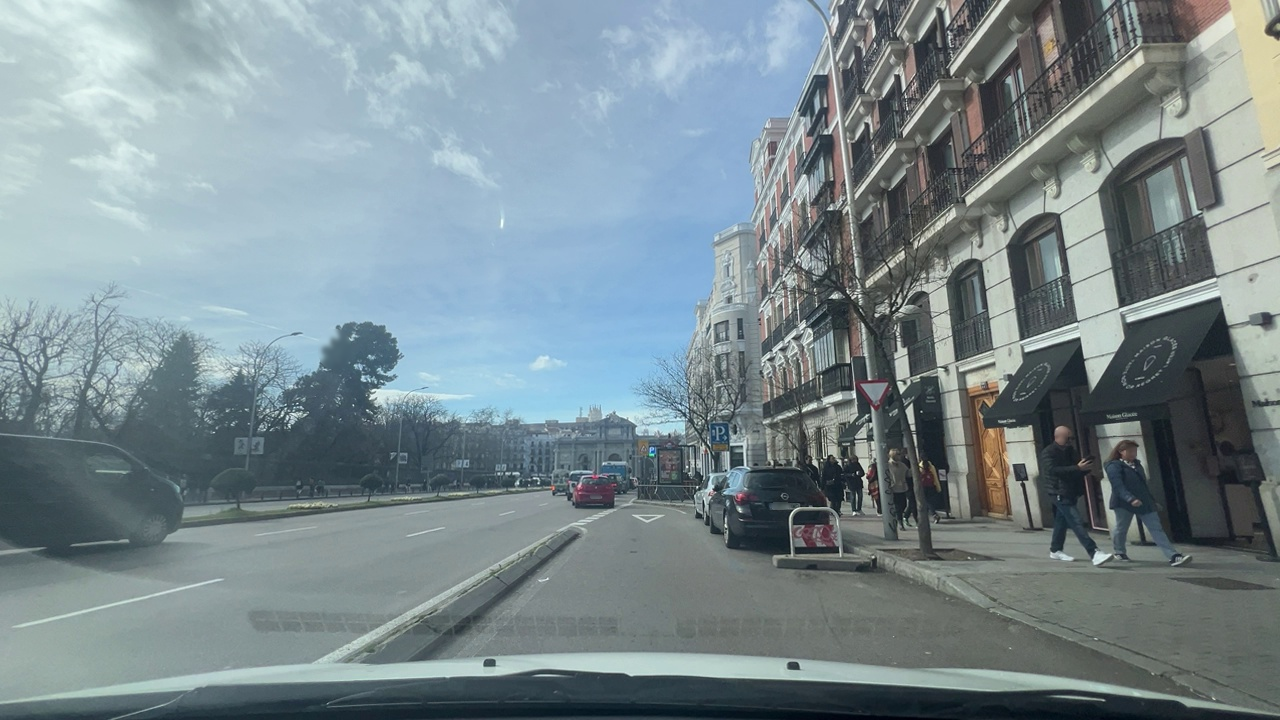
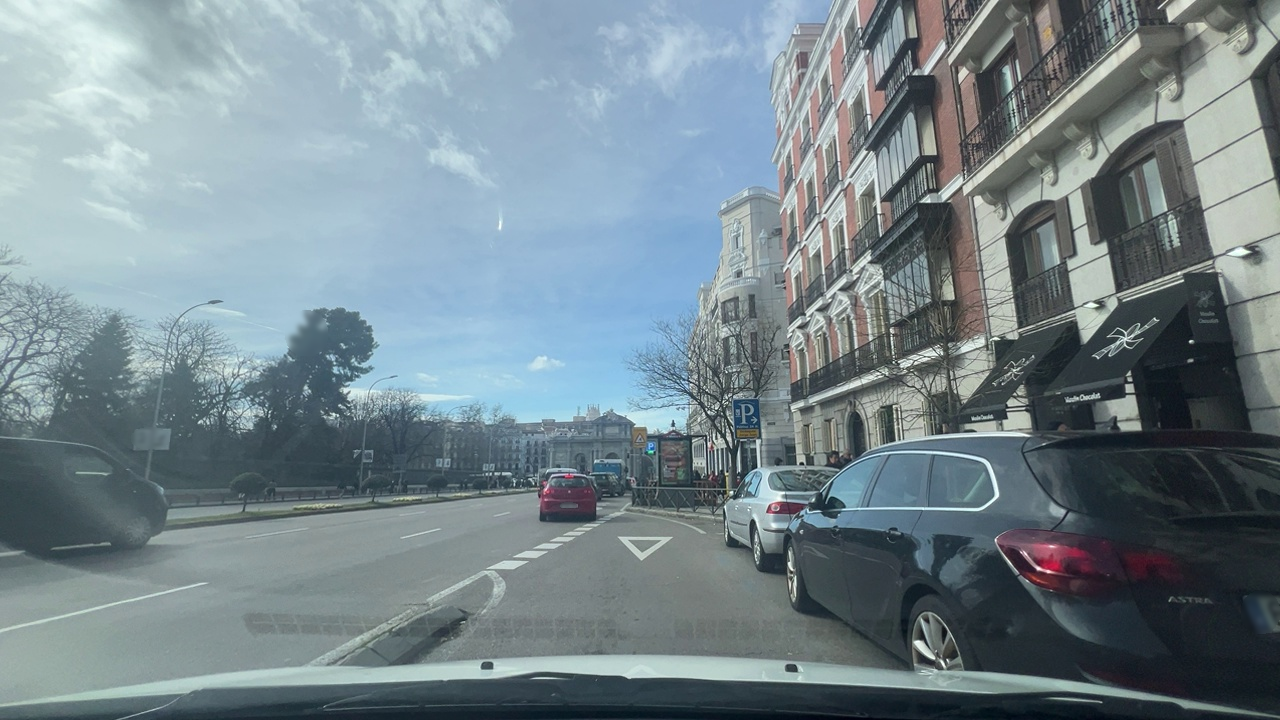
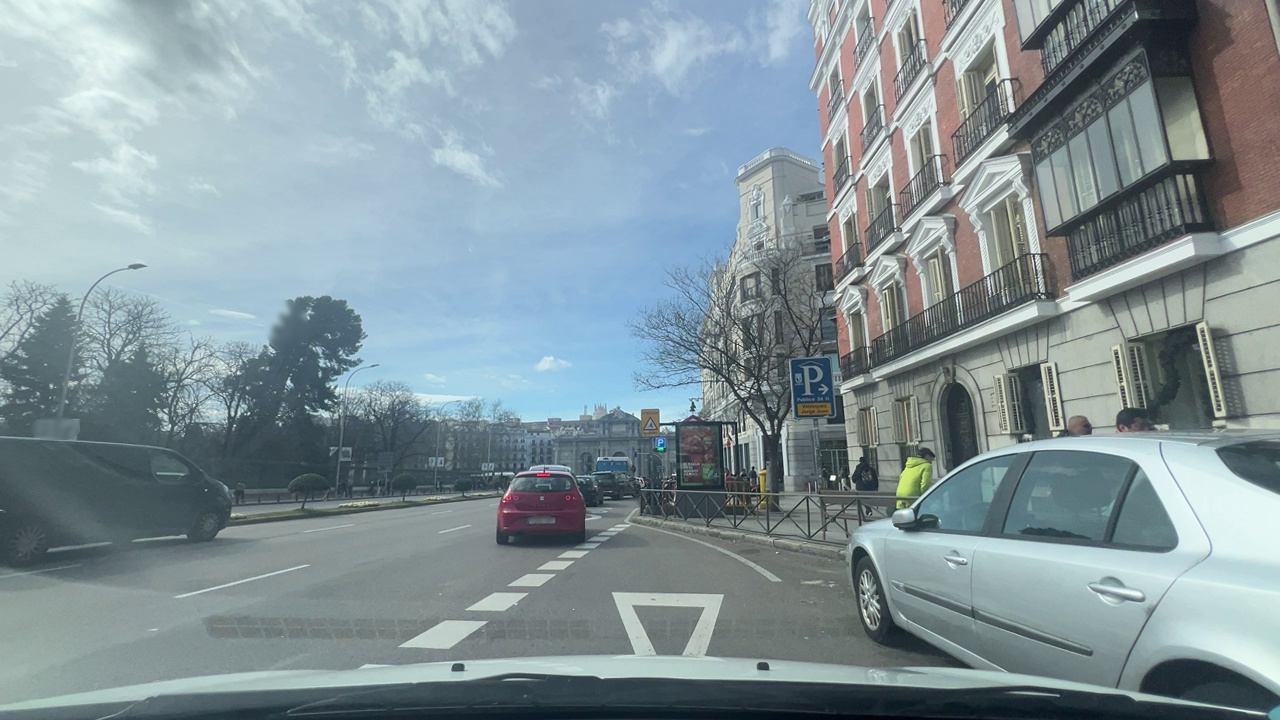
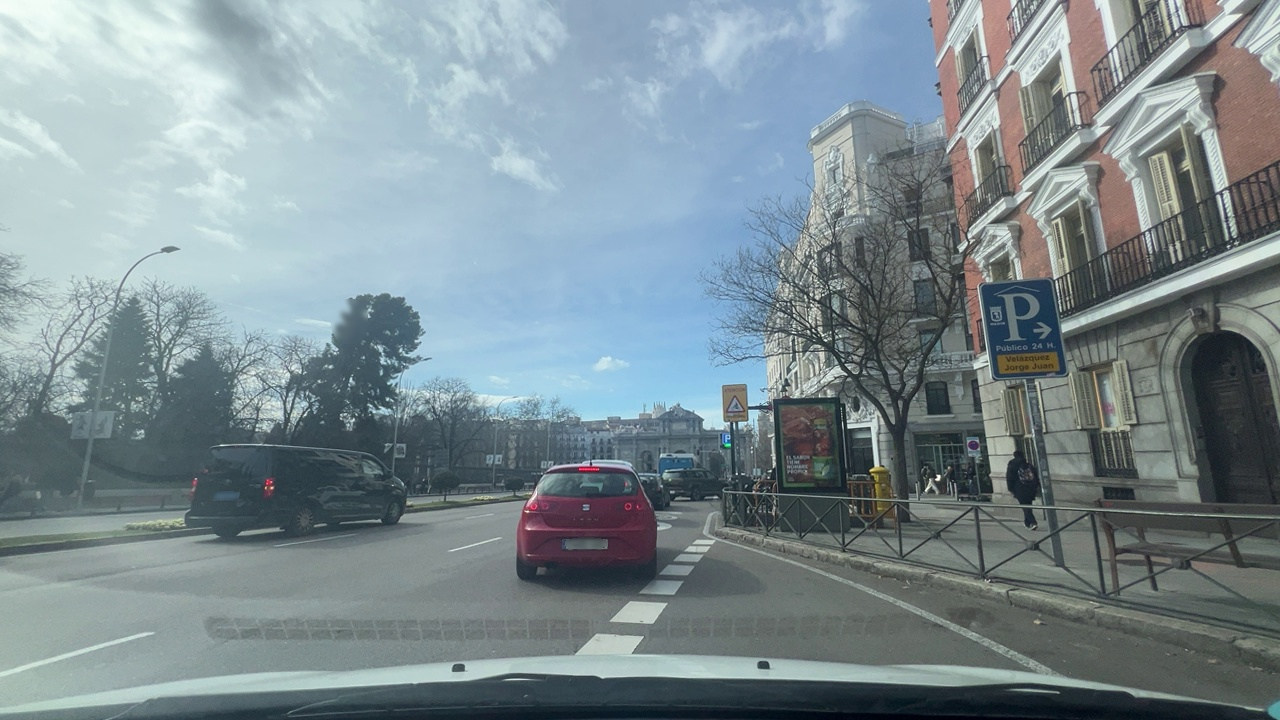
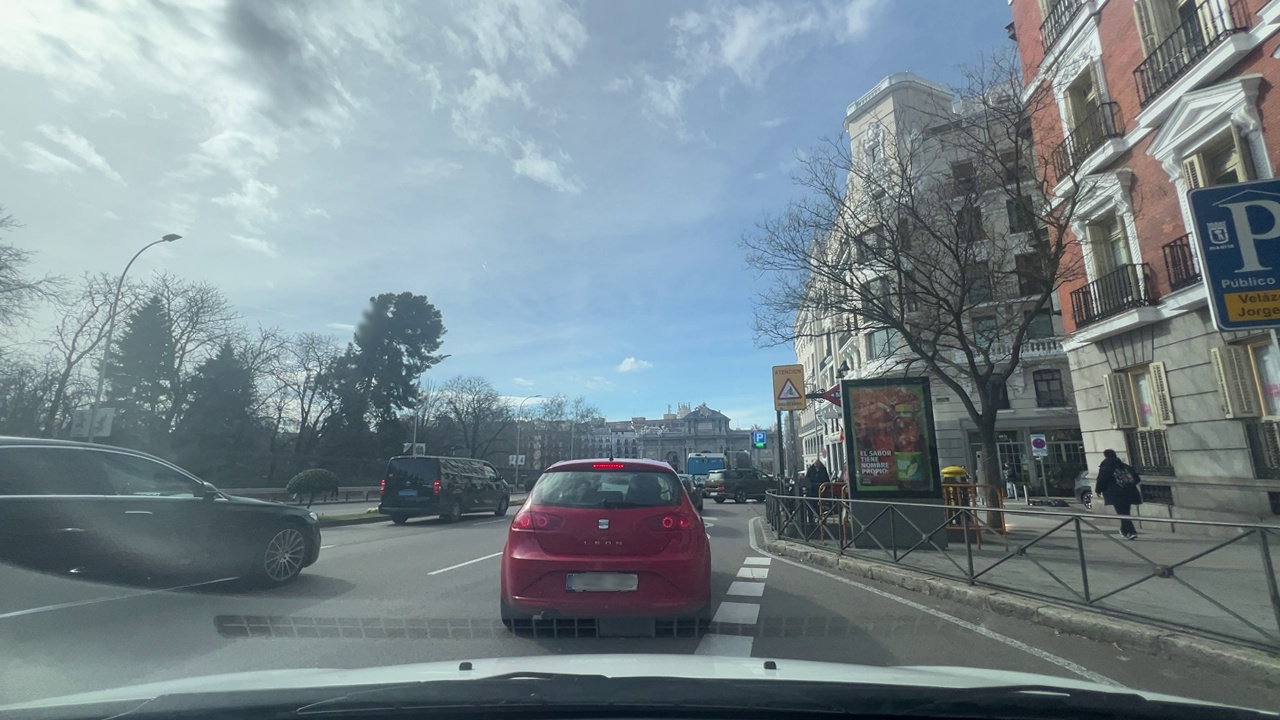
Situation: Merging lane
Question: Is the ego vehicle currently traveling within an acceleration or merge lane?
Answer: Yes
Reasoning: The ego vehicle is travelling in a merging lane as the lane markings are typical of an acceleration lane.

Situation: Merging lane
Question: Is there an adjacent acceleration lane merging into the ego lane?
Answer: No
Reasoning: Theres no lane adjacent to right of the ego lane

Situation: Merging lane
Question: Do the outer lane markings of an adjacent lane converge into the ego lane?
Answer: No
Reasoning: Theres no lane adjacent to right of the ego lane